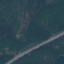
Land use / land cover: Highway